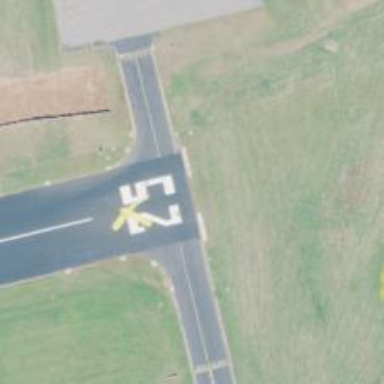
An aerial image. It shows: Runway surface made of asphalt at airport.